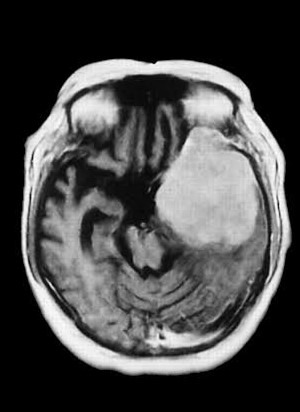
Label: meningioma